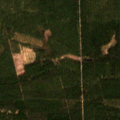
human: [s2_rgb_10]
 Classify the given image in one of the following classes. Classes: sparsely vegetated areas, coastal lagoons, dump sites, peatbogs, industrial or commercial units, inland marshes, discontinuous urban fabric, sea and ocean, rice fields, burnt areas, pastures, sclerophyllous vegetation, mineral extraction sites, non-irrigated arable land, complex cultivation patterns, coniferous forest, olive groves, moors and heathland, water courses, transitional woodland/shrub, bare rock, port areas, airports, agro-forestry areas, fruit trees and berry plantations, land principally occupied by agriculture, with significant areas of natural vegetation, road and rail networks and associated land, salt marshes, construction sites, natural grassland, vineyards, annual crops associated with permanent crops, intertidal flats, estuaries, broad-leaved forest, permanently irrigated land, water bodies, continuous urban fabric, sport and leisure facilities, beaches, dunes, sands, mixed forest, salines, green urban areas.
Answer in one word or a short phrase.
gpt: coniferous forest, mixed forest, transitional woodland/shrub